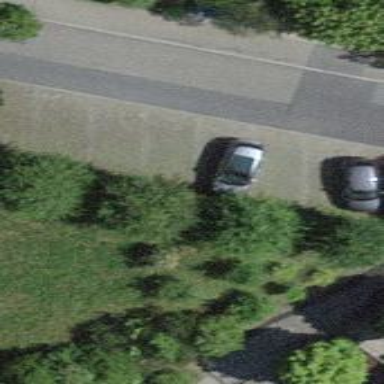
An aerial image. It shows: Parking area with surface.